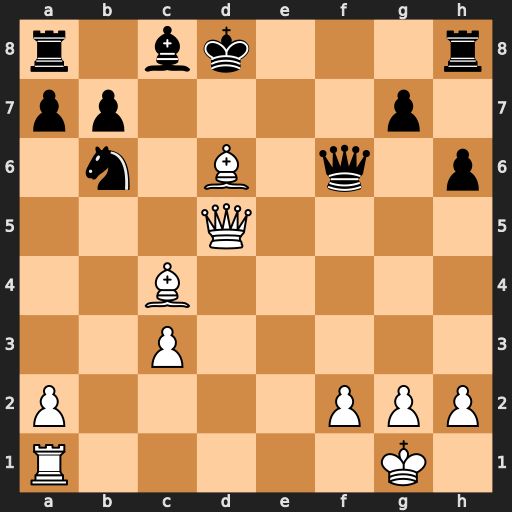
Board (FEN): r1bk3r/pp4p1/1n1B1q1p/3Q4/2B5/2P5/P4PPP/R5K1
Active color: w
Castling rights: -
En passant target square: -
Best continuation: Be7+ Kxe7 Re1+ Be6 Rxe6+ Qxe6 Qxe6+